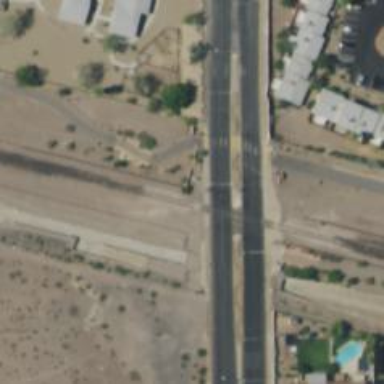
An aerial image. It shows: Solid stop line on the road.